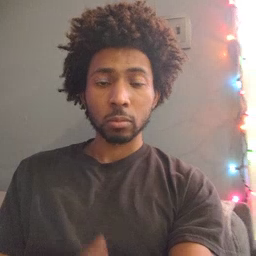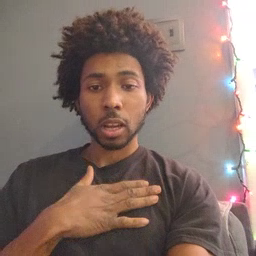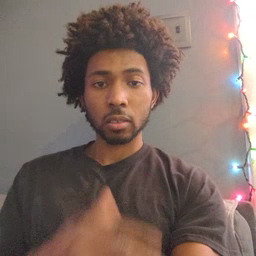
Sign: minemy